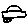
Label: car